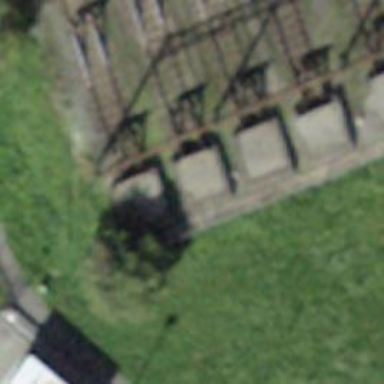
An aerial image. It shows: Railway buffer stop.